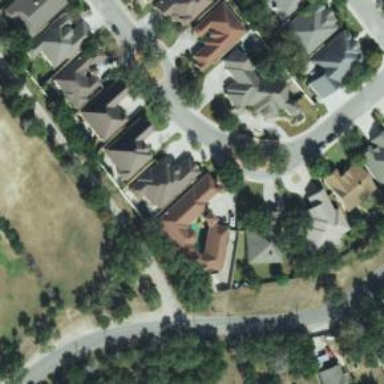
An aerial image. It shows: Residential road.